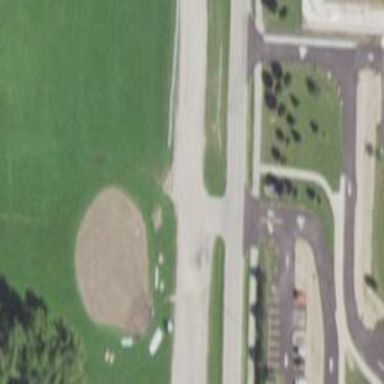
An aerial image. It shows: Baseball pitch for leisure and sports activities.